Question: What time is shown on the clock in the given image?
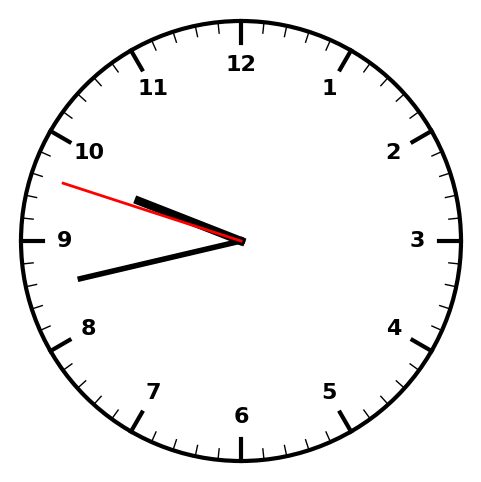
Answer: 09:42:48